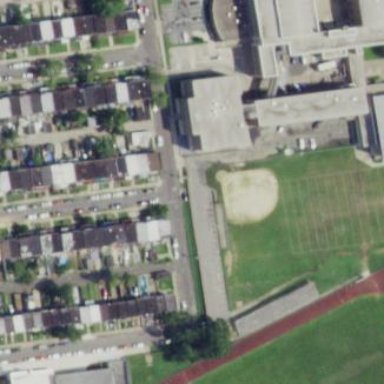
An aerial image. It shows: School building.